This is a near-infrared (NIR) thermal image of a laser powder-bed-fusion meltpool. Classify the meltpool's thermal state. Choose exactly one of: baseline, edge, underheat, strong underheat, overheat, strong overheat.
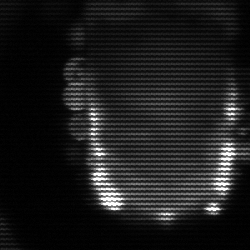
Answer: baseline